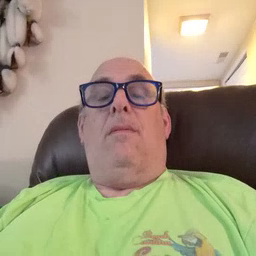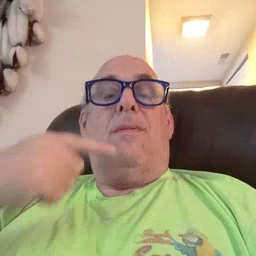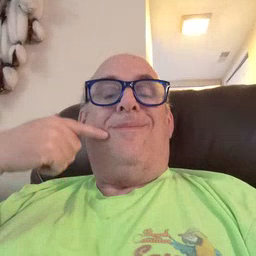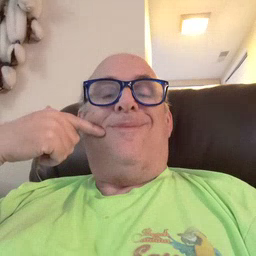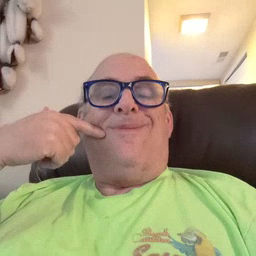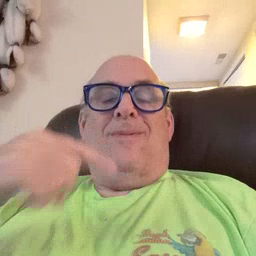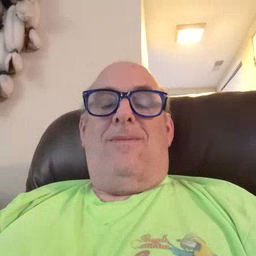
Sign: smile